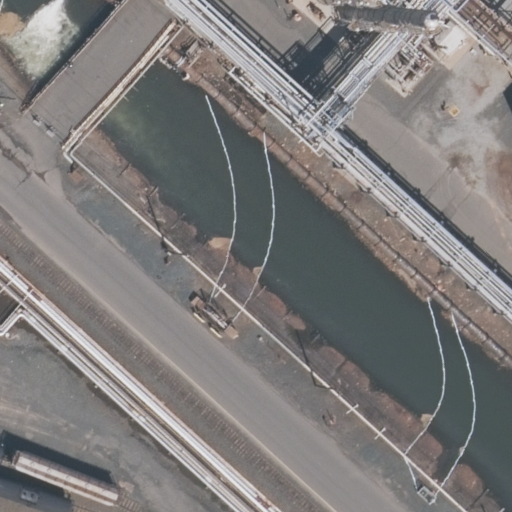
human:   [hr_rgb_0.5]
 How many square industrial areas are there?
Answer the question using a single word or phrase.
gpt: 0

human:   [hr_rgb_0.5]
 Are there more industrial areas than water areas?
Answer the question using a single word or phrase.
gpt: no

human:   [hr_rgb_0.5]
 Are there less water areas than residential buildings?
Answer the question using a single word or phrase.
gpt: no

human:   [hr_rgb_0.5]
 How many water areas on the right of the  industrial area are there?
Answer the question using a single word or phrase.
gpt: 1

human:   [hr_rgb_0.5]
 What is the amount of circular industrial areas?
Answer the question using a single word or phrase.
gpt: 0

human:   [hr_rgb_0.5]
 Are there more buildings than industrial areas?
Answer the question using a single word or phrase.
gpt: no

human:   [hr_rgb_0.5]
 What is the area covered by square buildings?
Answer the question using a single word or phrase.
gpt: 0m2

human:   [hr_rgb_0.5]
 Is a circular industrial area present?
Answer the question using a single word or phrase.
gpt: no

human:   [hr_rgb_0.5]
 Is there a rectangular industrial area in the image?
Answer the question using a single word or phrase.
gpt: yes

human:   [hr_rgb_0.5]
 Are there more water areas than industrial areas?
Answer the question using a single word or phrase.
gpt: no

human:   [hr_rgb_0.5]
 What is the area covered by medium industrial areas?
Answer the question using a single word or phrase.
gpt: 0m2

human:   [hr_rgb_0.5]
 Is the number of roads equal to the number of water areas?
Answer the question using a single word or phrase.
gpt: no

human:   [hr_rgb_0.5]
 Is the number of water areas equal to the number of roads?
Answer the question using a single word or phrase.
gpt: no

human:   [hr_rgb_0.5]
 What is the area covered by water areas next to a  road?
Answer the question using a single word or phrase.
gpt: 2435m2

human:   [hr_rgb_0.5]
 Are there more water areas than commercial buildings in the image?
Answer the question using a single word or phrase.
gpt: yes

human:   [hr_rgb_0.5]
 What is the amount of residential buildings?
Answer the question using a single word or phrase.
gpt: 0

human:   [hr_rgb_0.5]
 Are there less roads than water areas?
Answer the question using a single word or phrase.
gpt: no

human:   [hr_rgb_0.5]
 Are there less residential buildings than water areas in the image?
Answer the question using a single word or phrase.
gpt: yes

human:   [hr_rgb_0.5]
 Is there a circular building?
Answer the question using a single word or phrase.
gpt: no

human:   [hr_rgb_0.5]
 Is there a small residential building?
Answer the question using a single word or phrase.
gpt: no

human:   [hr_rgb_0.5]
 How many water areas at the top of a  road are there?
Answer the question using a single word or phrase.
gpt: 0

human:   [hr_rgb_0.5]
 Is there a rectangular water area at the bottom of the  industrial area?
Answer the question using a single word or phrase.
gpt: no

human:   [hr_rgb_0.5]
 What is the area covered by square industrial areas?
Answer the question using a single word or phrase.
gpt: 0m2

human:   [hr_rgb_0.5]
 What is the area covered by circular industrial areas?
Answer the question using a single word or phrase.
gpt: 0m2

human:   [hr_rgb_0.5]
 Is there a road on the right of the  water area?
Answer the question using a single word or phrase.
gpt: no

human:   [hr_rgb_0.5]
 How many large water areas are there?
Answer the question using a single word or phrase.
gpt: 1

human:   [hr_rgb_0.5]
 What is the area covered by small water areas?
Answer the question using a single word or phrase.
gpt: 0m2

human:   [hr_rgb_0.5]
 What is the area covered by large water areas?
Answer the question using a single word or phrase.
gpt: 2435m2

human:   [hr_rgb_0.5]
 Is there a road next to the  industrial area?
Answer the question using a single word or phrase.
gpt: yes

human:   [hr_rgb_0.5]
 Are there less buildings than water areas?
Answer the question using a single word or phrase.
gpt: yes

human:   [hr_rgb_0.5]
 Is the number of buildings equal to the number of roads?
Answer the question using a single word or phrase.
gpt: no

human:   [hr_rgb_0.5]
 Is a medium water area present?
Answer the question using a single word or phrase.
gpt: no

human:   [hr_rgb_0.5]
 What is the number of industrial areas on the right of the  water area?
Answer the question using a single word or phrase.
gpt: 0

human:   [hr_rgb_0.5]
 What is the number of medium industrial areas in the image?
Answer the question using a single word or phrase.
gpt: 0

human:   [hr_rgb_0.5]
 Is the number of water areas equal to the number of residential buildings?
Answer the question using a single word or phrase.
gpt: no

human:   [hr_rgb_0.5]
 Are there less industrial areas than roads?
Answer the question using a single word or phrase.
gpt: yes